Question: I'm trying to get data from a medical BT device that I already have pairing code and communication protocol.
Looking for some code I've got this code:
'''
using System;
using System.Collections.Generic;
using System.Linq;
using System.Text;
using InTheHand.Net.Sockets;
using InTheHand.Net;
using InTheHand.Net.Bluetooth;
using InTheHand.Windows.Forms;
using System.Net.Sockets;
using System.Diagnostics;
using System.Threading;
namespace dConsoleApp
{
static class Program
{
// My BT USB adapter
private static BluetoothEndPoint EP = new BluetoothEndPoint(BluetoothAddress.Parse("00:02:72:CD:9A:33"), BluetoothService.BluetoothBase);
private static BluetoothClient BC = new BluetoothClient(EP);
// The BT device that would connect
private static BluetoothDeviceInfo BTDevice = new BluetoothDeviceInfo(BluetoothAddress.Parse("94:21:97:60:07:C0"));
private static NetworkStream stream = null;
static void Main(string[] args)
{
if (BluetoothSecurity.PairRequest(BTDevice.DeviceAddress, MY_PAIRING_CODE))
{
Console.WriteLine("PairRequest: OK");
if (BTDevice.Authenticated)
{
Console.WriteLine("Authenticated: OK");
BC.SetPin(MY_PAIRING_CODE);
BC.BeginConnect(BTDevice.DeviceAddress, BluetoothService.SerialPort, new AsyncCallback(Connect), BTDevice);
}
else
{
Console.WriteLine("Authenticated: No");
}
}
else
{
Console.WriteLine("PairRequest: No");
}
Console.ReadLine();
}
private static void Connect(IAsyncResult result)
{
if (result.IsCompleted)
{
// client is connected now :)
Console.WriteLine(BC.Connected);
stream = BC.GetStream();
if (stream.CanRead)
{
byte[] myReadBuffer = new byte[1024];
StringBuilder myCompleteMessage = new StringBuilder();
int numberOfBytesRead = 0;
// Incoming message may be larger than the buffer size.
do
{
numberOfBytesRead = stream.Read(myReadBuffer, 0, myReadBuffer.Length);
myCompleteMessage.AppendFormat("{0}", Encoding.ASCII.GetString(myReadBuffer, 0, numberOfBytesRead));
}
while (stream.DataAvailable);
// Print out the received message to the console.
Console.WriteLine("You received the following message : " + myCompleteMessage);
}
else
{
Console.WriteLine("Sorry. You cannot read from this NetworkStream.");
}
Console.ReadLine();
}
}
}
'''
}
And this is the console result:

While I expect something like '0XA5' '0x05' '0x04' '0x01' etc. etc.
Can you help me to get the correct result?
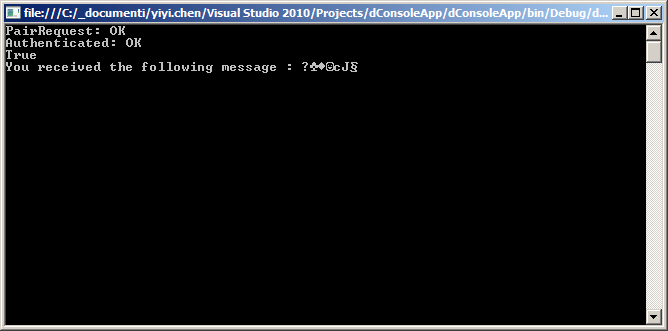
Answer: You want to replace the following:
'''
myCompleteMessage.AppendFormat("{0}", Encoding.ASCII.GetString(myReadBuffer, 0, numberOfBytesRead));
'''
with
'''
for (int i = 0; i < numberOfBytesRead; i++)
myCompleteMessage.AppendFormat("0x{0:X2} ", myReadBuffer[i]);
'''